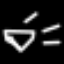
Label: diamond